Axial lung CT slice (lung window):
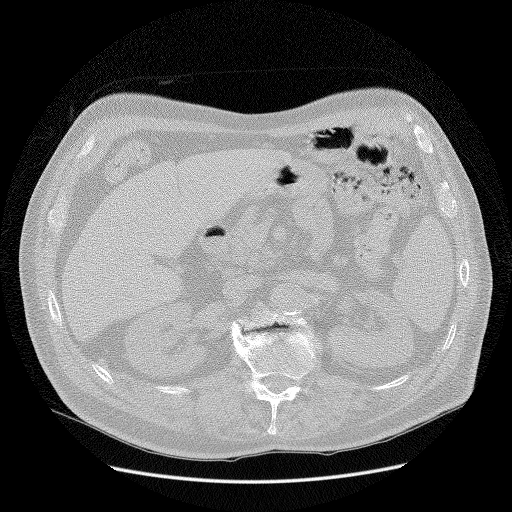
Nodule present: no